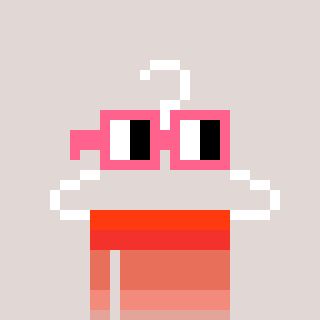
a pixel art character with square pink glasses, a hanger-shaped head and a grayscale-colored body on a warm background